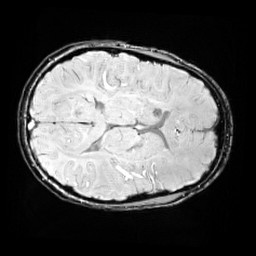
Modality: SWI
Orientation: axial
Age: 10
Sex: female
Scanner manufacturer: siemens
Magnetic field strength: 3 T
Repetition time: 0.027 s
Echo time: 0.02 s